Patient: sex M, age 65
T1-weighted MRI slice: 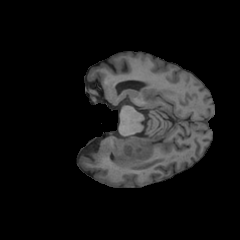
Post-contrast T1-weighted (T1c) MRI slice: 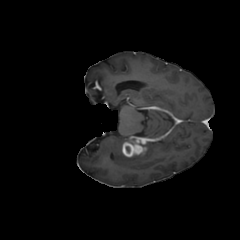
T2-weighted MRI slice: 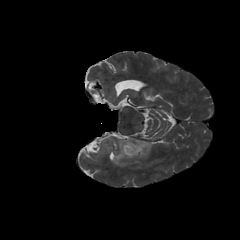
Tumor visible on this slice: yes
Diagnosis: Glioblastoma, IDH-wildtype
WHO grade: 4